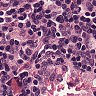
Metastatic tissue present: no